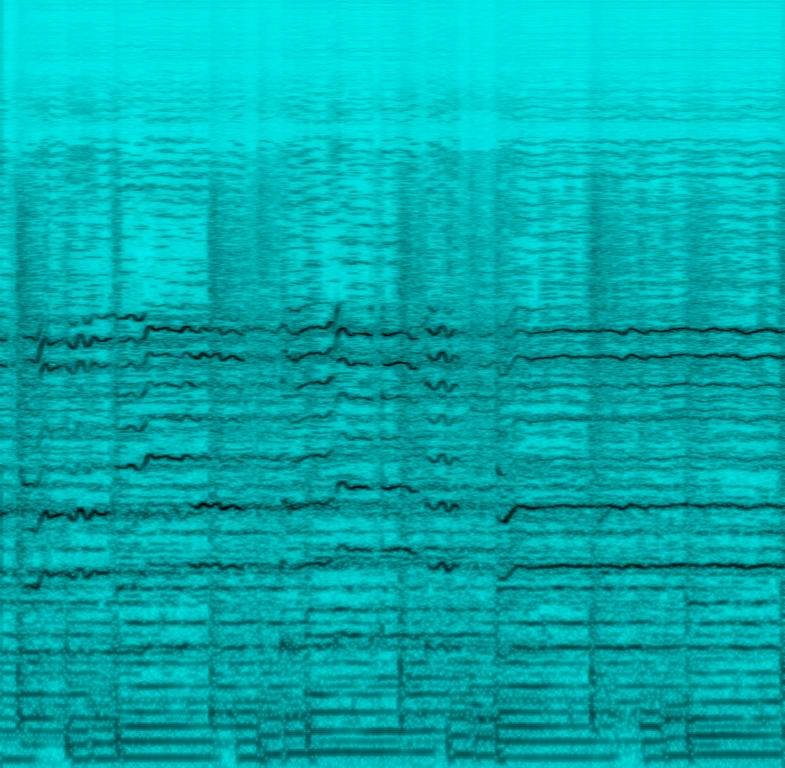
A female child singer sings this soaring melody. The song is medium tempo with a steady drum rhythm, groovy bass line, piano accompaniment and keyboard harmony. The song is lilting and inspiring. The song is a pop song with poor audio quality.